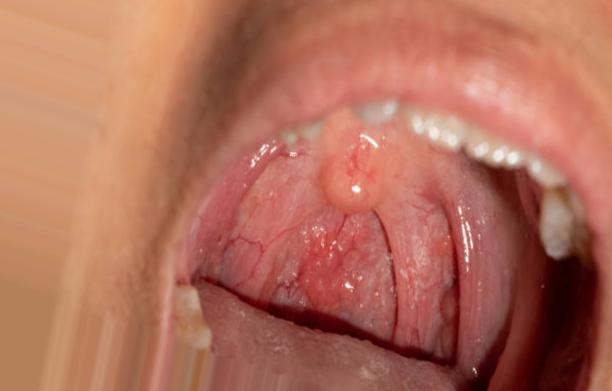
Condition: Mouth Ulcer